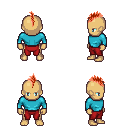
a pixel art fantasy rpg character, male body template, human, tanned skin, teal long-sleeve shirt, red pants, red mohawk hairstyle, four views (front, back, left, right), 2x2 character sprite sheet, small pixel art, hard edges, no anti-aliasing